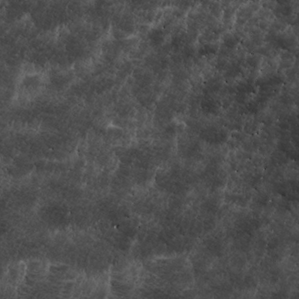
Label: non_frost